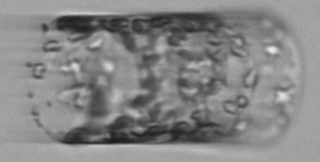
Label: Guinardia_flaccida